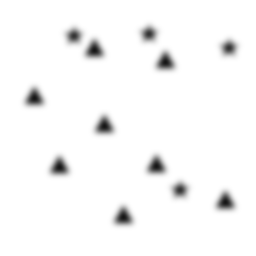
Squares: 0
Triangles: 8
Stars: 4
Total shapes: 12